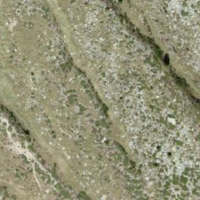
EUNIS habitat code: 23
Species observed at this site:
Vaccinium vitis-idaea